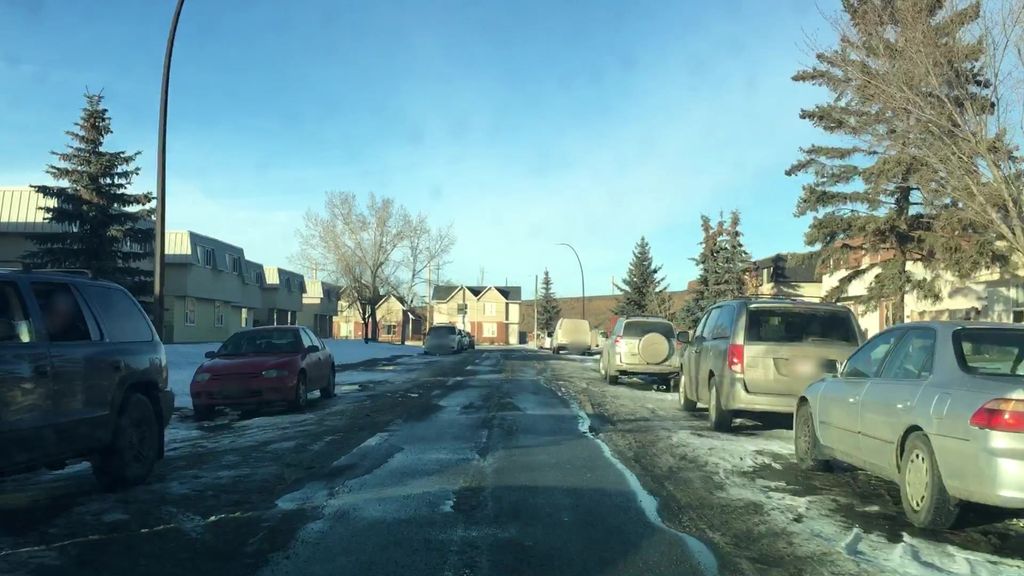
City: calgary